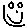
Label: smiley face